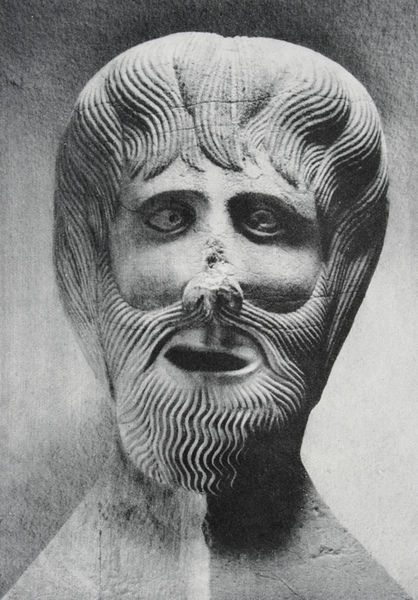
Titel: Kopf der Herme mit barbarischer Fratze - Skulptur für die Brückentoranlage von Capua
Standort: Capua
Institution: Museo Campano
Schlagwörter: kopf, mann, schatten, weiß, ausschnitt, braun, frisur, grau, haar, hintergrund, licht, marmor, mund, nase, schwarz, stirn, alt, bart, augen, gesicht, stein, vollbart, hals, porträt, kirche, auge, haare, gotik, lippen, locke, locken, schulter, skulptur, statue, ton, wangen, wellen, modern, linien, detail, brauen, büste, pupillen, bildhauerei, plastik, foto, fotografie, photographie, offen, maske, beton, schraffur, schwarzweiß, hässlich, stilisiert, koteletten, schielen, altar, sandstein, antik, mittelalter, romanik, gips, erstaunt, männerkopf, schief, schrei, sakral, aufnahme, beschädigung, rillen, dokument, strähnen, gemeißelt, offener mund, bildhauer, steinmetzarbeit, grate, beschädigt, riffelung, archaisch, geöffneter mund, skulptut, pphoto, gerillt, capua, deatil, modellierte haare, koüpf, geöffneter mudn